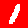
Digit: 1